Question: This only happends on the AVD devices within the AVD manager. I never get this error when capturing uiautomatorviewer screenshots from Genymotion.
When attempting to capture within the Android Device Monitor in AS...it gives me a little more detail:
Reason:
Error obtaining UI hierarchy

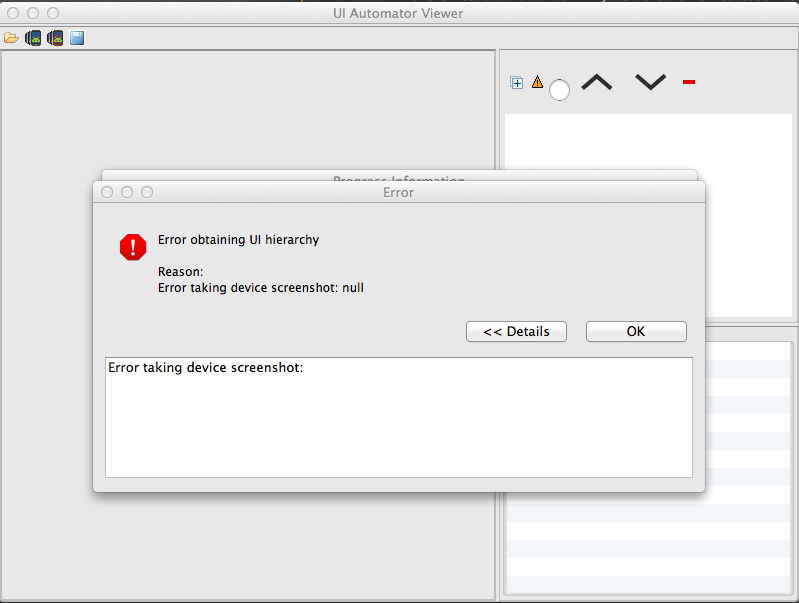
Answer: Try it with HAXM acceleration turned off, if you can. I had to run the test using a profile that then ran the test on a physical device to get the screen shots. Essentially, if the AVD has Use GPU or Snapshot selected - even if running on a USB attached device, screenshots fail. This is a bug in uiautomator according to the developers involved with maturing the Appium platform.